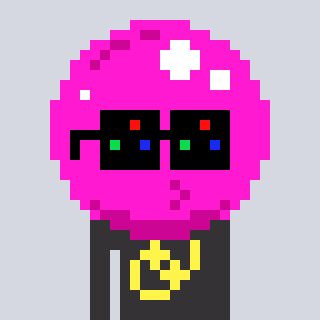
a pixel art character with square black sunglasses, a bubblegum-shaped head and a grayscale-colored body on a cool background